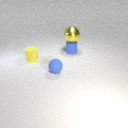
small blue rubber sphere in front of small yellow rubber cylinder